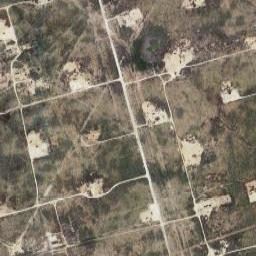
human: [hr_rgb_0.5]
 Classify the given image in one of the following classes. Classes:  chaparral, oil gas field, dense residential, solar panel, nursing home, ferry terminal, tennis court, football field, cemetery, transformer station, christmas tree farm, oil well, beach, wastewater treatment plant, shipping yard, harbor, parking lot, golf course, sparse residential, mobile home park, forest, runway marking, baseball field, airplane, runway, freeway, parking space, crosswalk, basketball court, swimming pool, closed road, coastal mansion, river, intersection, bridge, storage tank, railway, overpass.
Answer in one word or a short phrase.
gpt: oil gas field